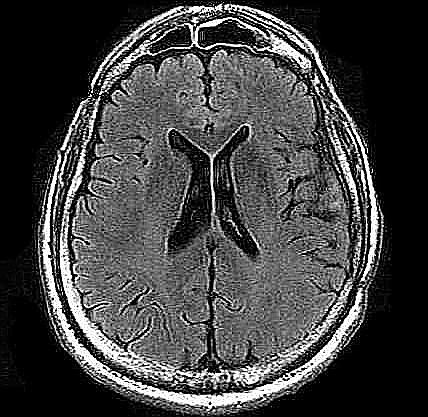
Label: notumor